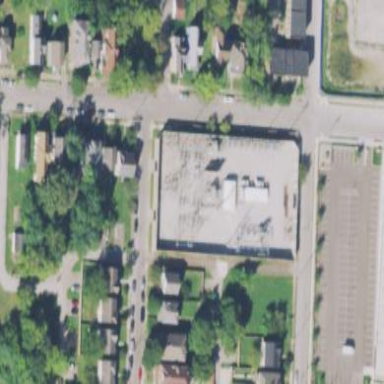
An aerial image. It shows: Power substation.